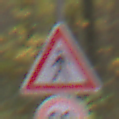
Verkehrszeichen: FussgaengerRechts
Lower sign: Geschwindigkeit90
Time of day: MorningAfternoon
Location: Outdoor (Nature)
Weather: Overcast
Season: Autumn
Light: Natural